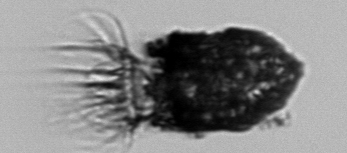
Label: Stenosemella_pacifica